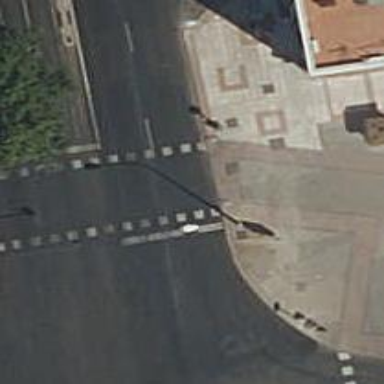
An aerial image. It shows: Crossing with traffic signals.